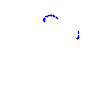
Particle: kaon